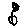
Label: flower